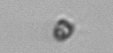
Label: Pyramimonas